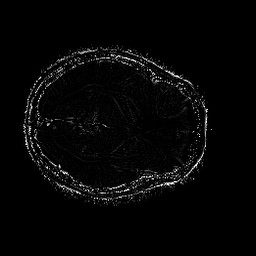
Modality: SWI
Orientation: axial
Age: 66
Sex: female
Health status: ill
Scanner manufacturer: philips
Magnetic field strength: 3 T
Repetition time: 0.031 s